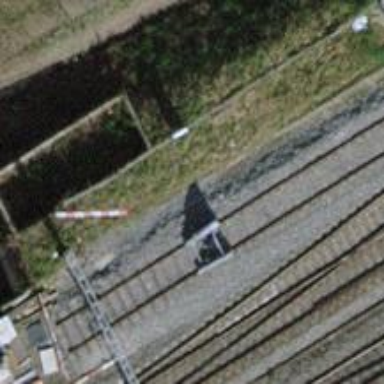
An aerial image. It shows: Railway buffer stop.